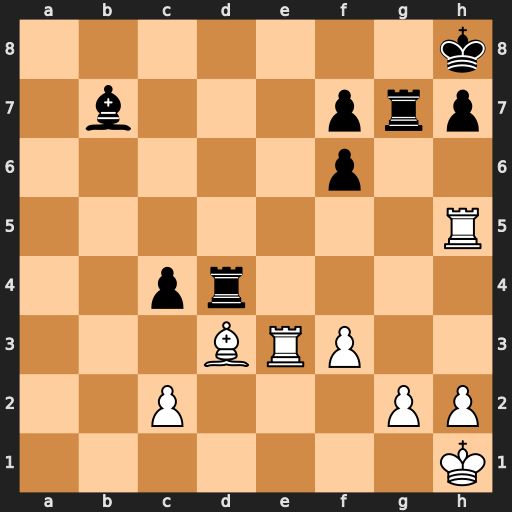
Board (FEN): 7k/1b3prp/5p2/7R/2pr4/3BRP2/2P3PP/7K
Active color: w
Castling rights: -
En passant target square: -
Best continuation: Re8+ Rg8 Rxh7#